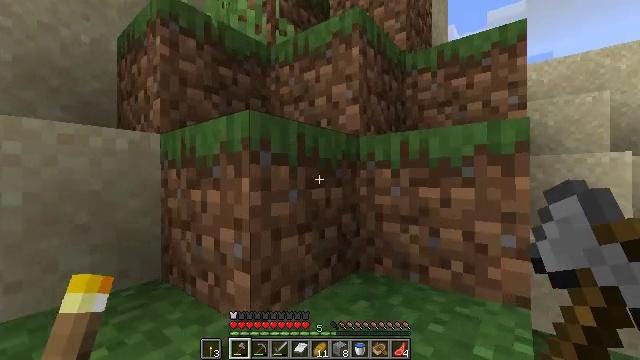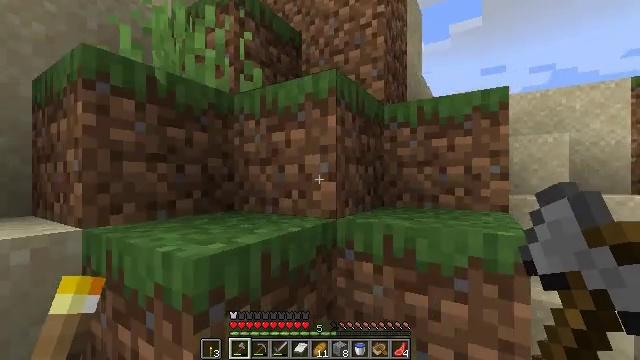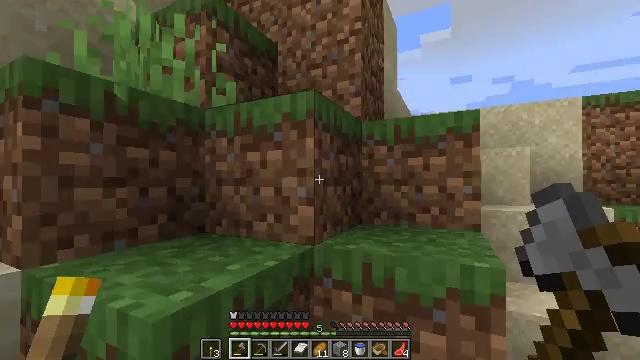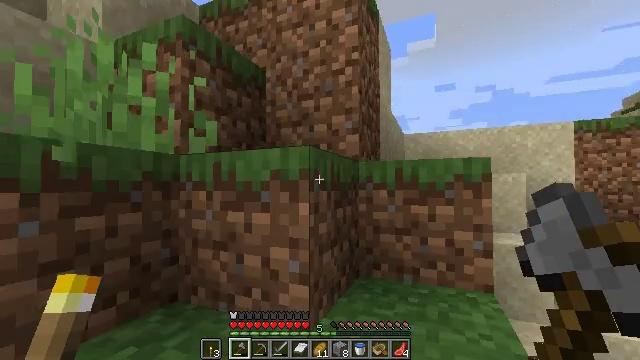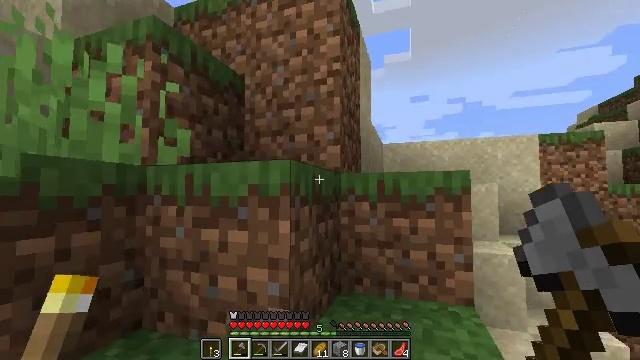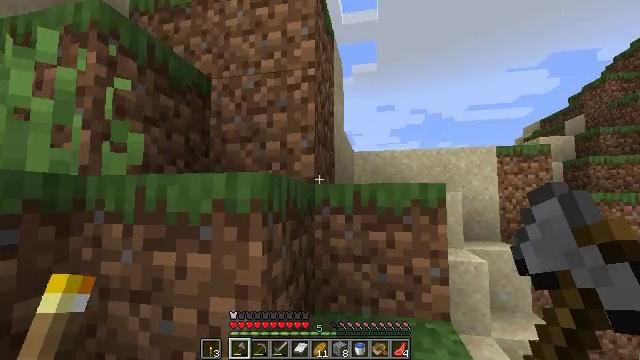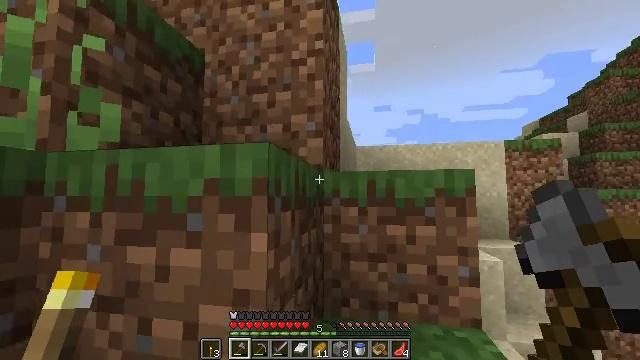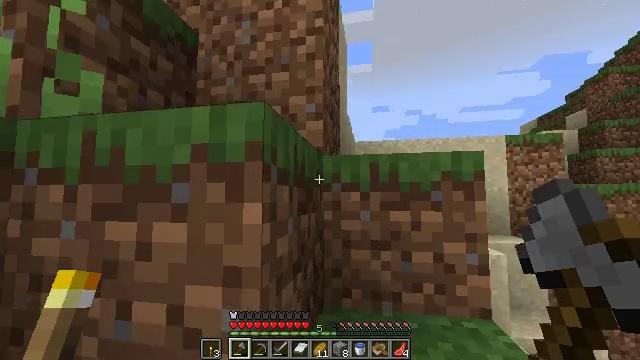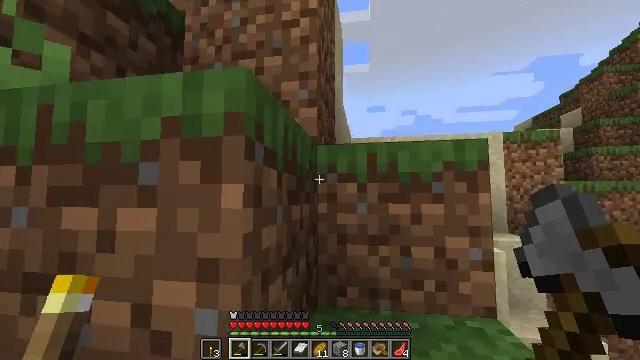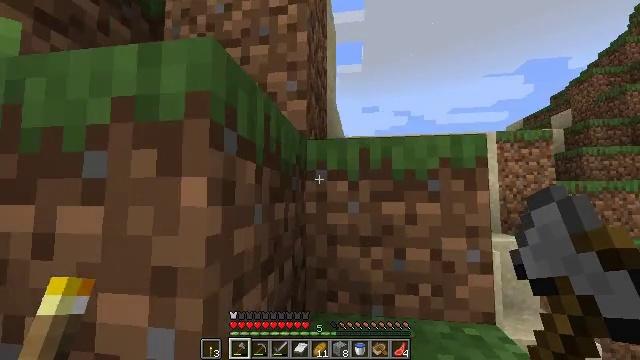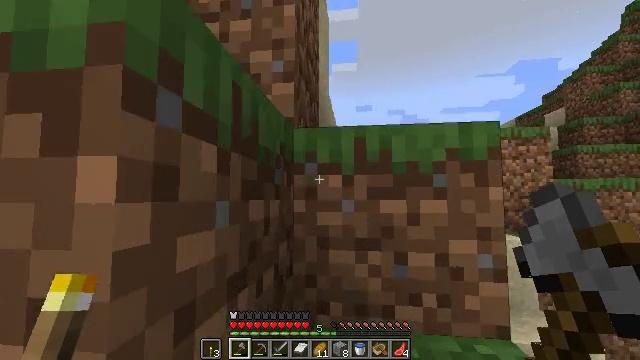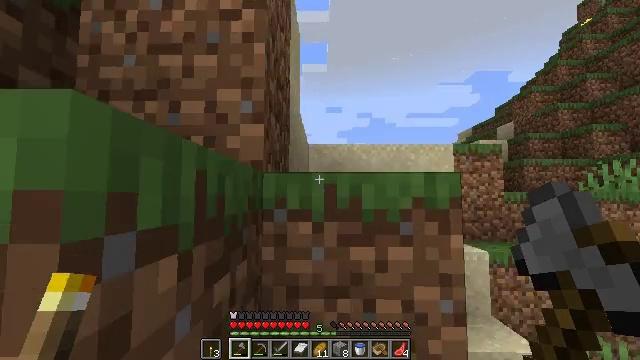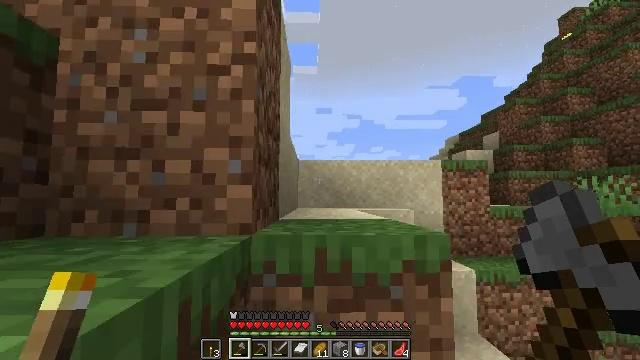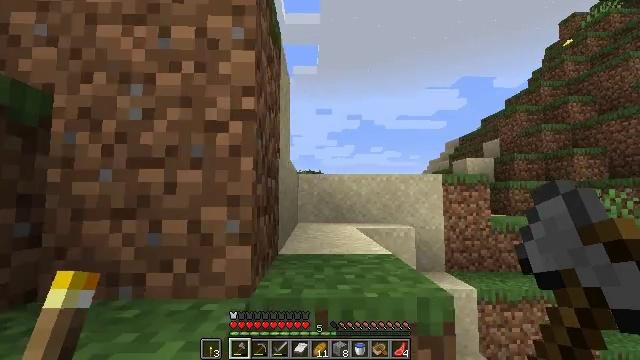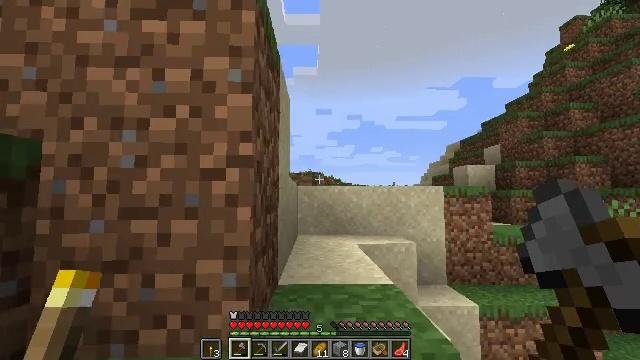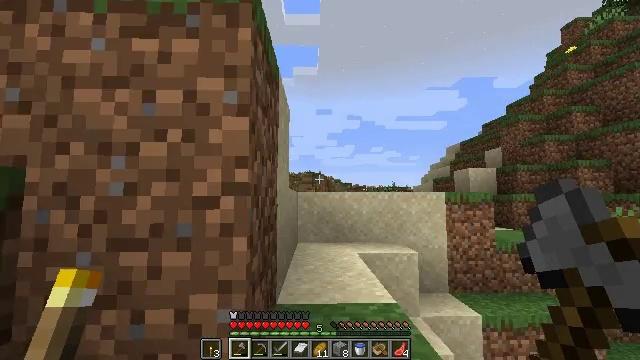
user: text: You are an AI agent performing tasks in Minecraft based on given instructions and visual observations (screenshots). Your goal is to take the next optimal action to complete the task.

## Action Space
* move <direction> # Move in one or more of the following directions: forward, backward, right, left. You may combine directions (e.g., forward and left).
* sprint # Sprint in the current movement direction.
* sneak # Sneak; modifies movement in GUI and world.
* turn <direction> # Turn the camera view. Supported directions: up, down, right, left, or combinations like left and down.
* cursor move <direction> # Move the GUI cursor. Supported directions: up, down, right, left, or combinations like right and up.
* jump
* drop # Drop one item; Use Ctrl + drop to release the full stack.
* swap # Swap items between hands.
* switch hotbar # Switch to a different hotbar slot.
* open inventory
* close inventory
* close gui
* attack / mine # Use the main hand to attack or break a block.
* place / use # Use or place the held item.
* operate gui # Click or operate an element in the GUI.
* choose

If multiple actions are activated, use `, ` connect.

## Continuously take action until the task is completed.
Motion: motion action
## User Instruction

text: Harvest tall grass for seeds.
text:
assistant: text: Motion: move forward, turn right, jump
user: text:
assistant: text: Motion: move forward, turn right, jump
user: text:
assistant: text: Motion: move forward, turn right, jump
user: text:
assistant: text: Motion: move forward, turn right and up
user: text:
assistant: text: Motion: move forward, turn right and up
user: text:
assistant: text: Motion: move forward
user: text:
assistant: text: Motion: move forward
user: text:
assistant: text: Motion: move forward
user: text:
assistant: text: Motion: move forward, turn right
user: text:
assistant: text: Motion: move forward, turn right
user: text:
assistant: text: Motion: move forward, turn right, jump
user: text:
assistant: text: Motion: move forward, turn right, jump
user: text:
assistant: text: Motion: move forward
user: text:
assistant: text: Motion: move forward
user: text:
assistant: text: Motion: move forward
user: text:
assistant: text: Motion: move forward
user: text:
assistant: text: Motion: move forward
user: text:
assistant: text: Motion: move forward
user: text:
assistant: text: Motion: move forward, jump
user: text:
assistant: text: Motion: move forward, jump
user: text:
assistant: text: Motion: move forward, jump
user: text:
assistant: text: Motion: move forward, jump
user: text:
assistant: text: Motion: move forward
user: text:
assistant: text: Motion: move forward
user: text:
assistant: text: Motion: move forward
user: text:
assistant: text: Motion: move forward
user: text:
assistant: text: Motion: move forward
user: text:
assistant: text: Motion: move forward
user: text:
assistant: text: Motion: move forward
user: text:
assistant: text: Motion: move forward